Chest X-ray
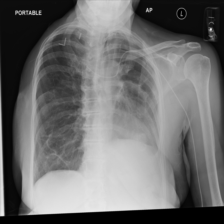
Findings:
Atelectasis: negative
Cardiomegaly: negative
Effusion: negative
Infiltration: negative
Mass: negative
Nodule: negative
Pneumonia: negative
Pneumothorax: negative
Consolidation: negative
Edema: negative
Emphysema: negative
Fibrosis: negative
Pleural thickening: negative
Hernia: negative